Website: crate-barrel
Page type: billing-address
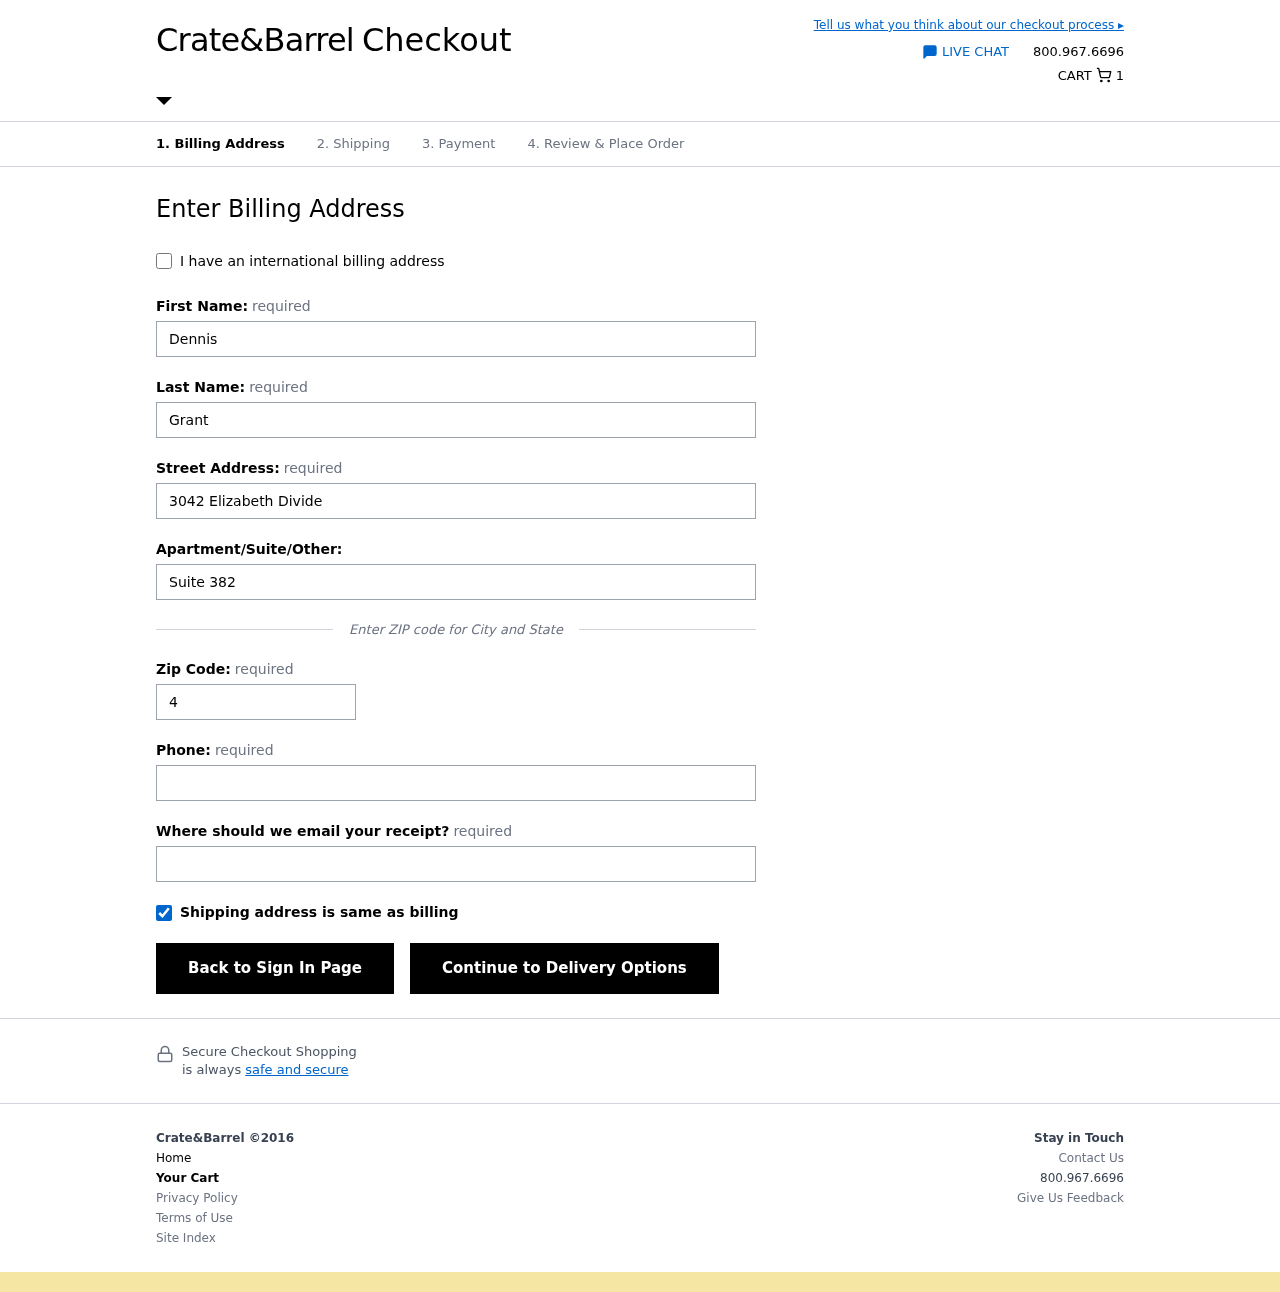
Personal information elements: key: PII_EMAIL
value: dennis.grant@hotmail.com
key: PII_FIRSTNAME
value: Dennis
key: PII_LASTNAME
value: Grant
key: PII_PHONE
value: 8188193635
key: PII_POSTCODE
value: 43099
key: PII_STREET
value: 3042 Elizabeth Divide
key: PII_STREET2
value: Suite 382
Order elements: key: ORDER_NUM_ITEMS
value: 1